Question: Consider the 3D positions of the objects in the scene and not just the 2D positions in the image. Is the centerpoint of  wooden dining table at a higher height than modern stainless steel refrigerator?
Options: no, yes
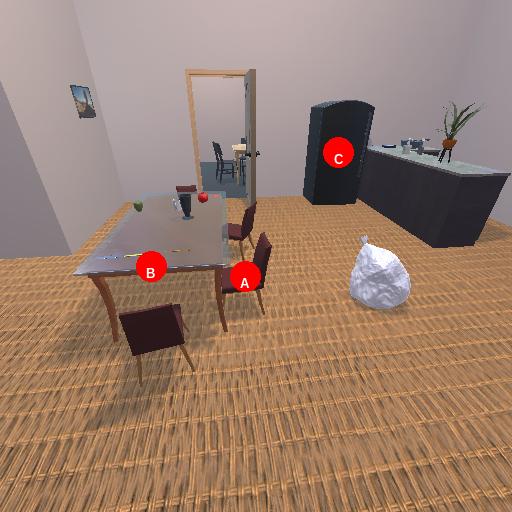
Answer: no